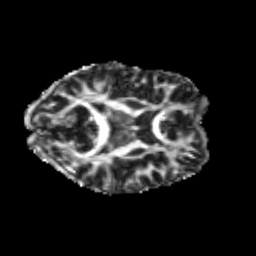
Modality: FA
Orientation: axial
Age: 19
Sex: female
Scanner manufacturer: siemens
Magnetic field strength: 3 T
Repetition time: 3.5 s
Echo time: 0.104 s